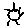
Label: sun